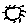
Label: sun